Question:
Can anyone help me with this custom layout inside a card view?
I am showing a list of items and need to show an item like this. But cant understand how to implement this.
Basically, There is a recycler view
Inside it, there are cards.
The card has a blurry background image.
On the top of it, there is a view that is similat to this.
Below, there are textviews, which i have implemented.
But this thing is a real confusion.
Cant understand how to make this happen.
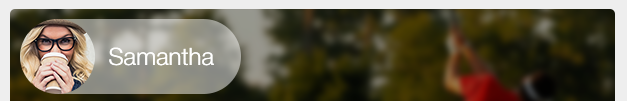
Answer: Try something like this.
'''
<?xml version="1.0" encoding="utf-8"?>
<RelativeLayout xmlns:android="http://schemas.android.com/apk/res/android"
android:layout_width="70dp"
android:layout_height="22.27dp"
android:background="@drawable/img_online_scoreboard_text_background" >
<TextView
android:id="@+id/nameTextView"
android:layout_width="match_parent"
android:layout_height="match_parent"
android:layout_toRightOf="@+id/playerImageView"
android:ellipsize="end"
android:gravity="bottom|left"
android:lines="1"
android:scrollHorizontally="true"
android:textColor="#FFFFFF"
android:textSize="5dp" />
<ImageView
android:id="@+id/playerImageView"
android:layout_width="22.27dp"
android:layout_height="22.27dp"
android:layout_alignParentLeft="true"
android:layout_centerVertical="true"
android:padding="0.5dp" />
</RelativeLayout>
'''
img_online_scoreboard_text_background.xml
'''
<?xml version="1.0" encoding="utf-8"?>
<shape xmlns:android="http://schemas.android.com/apk/res/android" >
<solid android:color="#A5FFFFFF" />
<stroke
android:width="0dp"
android:color="#00FFFFFF" />
<padding
android:bottom="0dp"
android:left="0dp"
android:right="0dp"
android:top="0dp" />
<corners
android:bottomLeftRadius="10dp"
android:bottomRightRadius="10dp"
android:topLeftRadius="10dp"
android:topRightRadius="10dp" />
</shape>
'''
Set round image programmatically
'''
public static Bitmap getCircularBitmap(Bitmap bm) {
if(bm == null) {
return bm;
}
int sice = Math.min((bm.getWidth()), (bm.getHeight()));
Bitmap bitmap = ThumbnailUtils.extractThumbnail(bm, sice, sice);
Bitmap output = Bitmap.createBitmap(bitmap.getWidth(), bitmap.getHeight(), Bitmap.Config.ARGB_8888);
Canvas canvas = new Canvas(output);
final int color = 0xffff0000;
final Paint paint = new Paint();
final Rect rect = new Rect(0, 0, bitmap.getWidth(), bitmap.getHeight());
final RectF rectF = new RectF(rect);
paint.setAntiAlias(true);
paint.setDither(true);
paint.setFilterBitmap(true);
canvas.drawARGB(0, 0, 0, 0);
paint.setColor(color);
canvas.drawOval(rectF, paint);
paint.setColor(Color.BLUE);
paint.setStyle(Paint.Style.STROKE);
paint.setStrokeWidth((float) 4);
paint.setXfermode(new PorterDuffXfermode(Mode.SRC_IN));
canvas.drawBitmap(bitmap, rect, rect, paint);
return output;
}
'''
Use it like:
'''
imageView.setImageBitmap(getCircularBitmap(bitmap));
'''